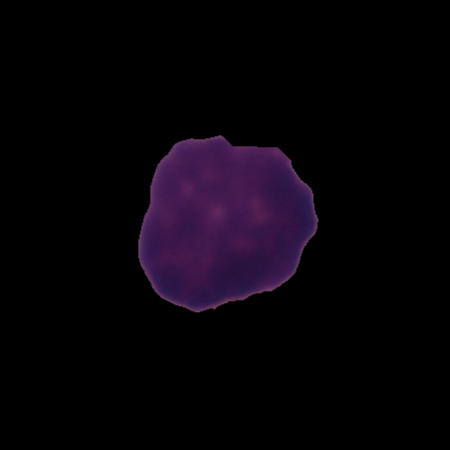
Label: healthy